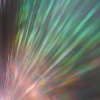
Label: sunburn